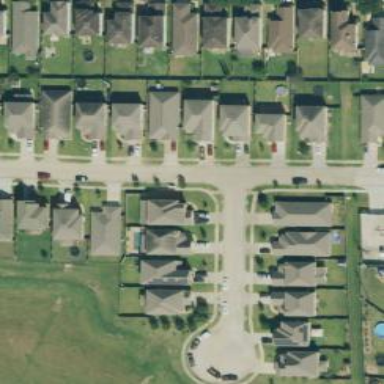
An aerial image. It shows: Residential road with separate sidewalk.